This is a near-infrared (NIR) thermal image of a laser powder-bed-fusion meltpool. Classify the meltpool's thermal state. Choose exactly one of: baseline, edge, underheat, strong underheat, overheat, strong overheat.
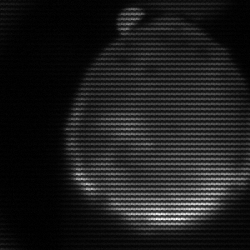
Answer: edge